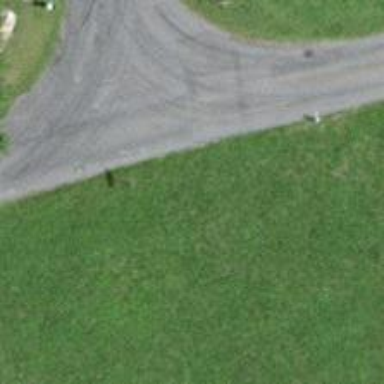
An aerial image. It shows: Guidepost in small hamlet.